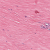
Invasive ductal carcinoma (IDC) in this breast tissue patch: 0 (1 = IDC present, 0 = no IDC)